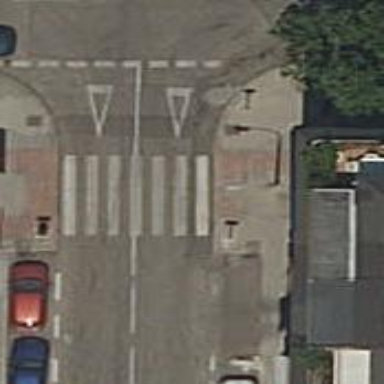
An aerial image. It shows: Zebra crossing on the road.